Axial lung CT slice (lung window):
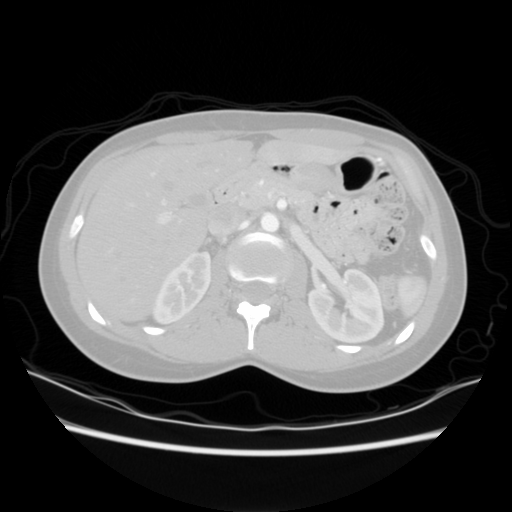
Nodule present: no